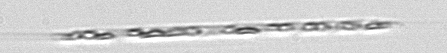
Label: Rhizosolenia